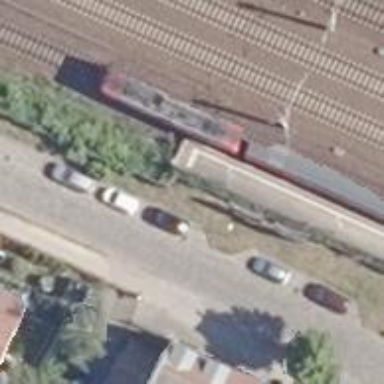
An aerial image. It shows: Platform edge at railway station.